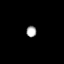
Tissue: prostate
Cell type: Fibroblasts
Senescence score: 0.7555
Nuclear area (px): 109
Mean DAPI intensity: 169.578